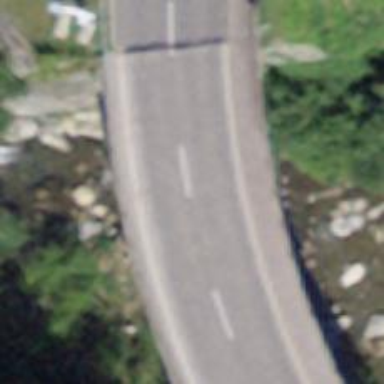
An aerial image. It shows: Secondary road with asphalt surface passing over bridge.